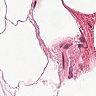
Metastatic tissue present: no